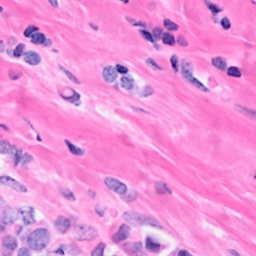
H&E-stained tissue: Breast